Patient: sex F, age 56
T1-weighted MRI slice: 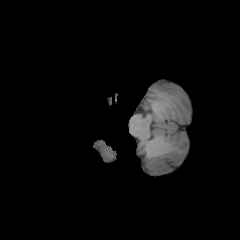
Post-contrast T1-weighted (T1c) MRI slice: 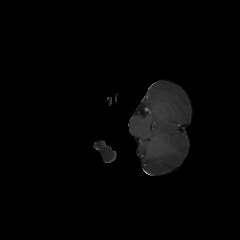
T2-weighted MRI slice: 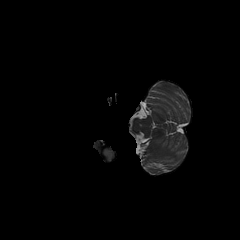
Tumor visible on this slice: no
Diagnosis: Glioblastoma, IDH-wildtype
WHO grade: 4